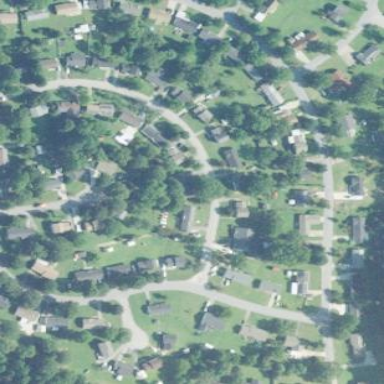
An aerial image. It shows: Residential area within neighborhood.